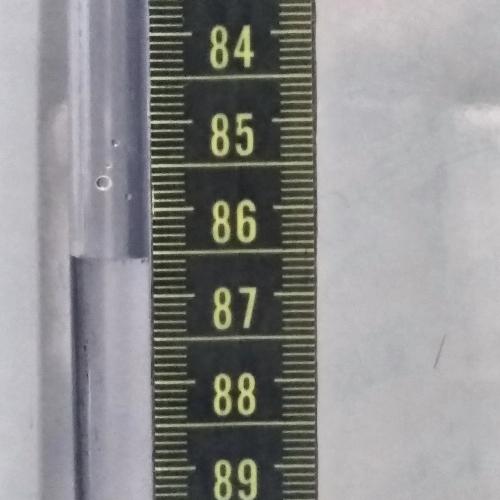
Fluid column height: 86.6 cm